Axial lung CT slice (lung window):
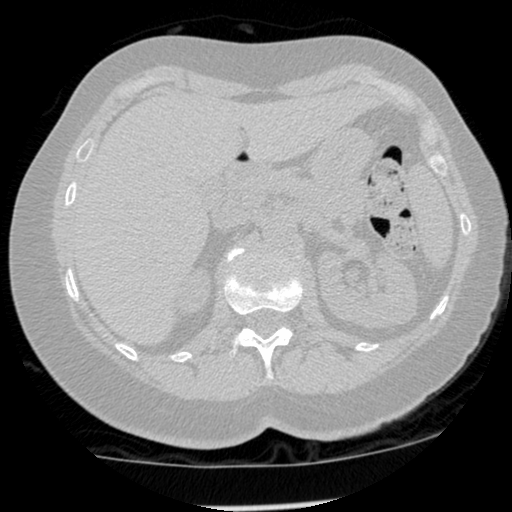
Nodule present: no